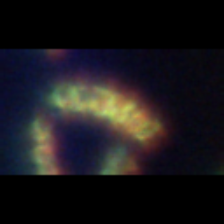
Taxon: Chaetoceros
Group: Diatoms